Question: I am using jqplot for making pie chart.. In this i want to create a pie chart like following image..
It is Possible to do that?? using jqplot
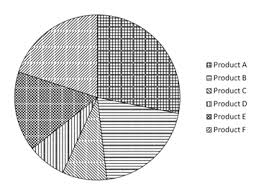
Answer: I couldn't find a solution for jqPlot, but used highcharts instead. You can check the <URL>
code:
'''
var chart = new Highcharts.Chart({
chart: {
renderTo: 'container'
},
title: {
text: 'Pattern fill plugin demo'
},
xAxis: {
categories: ['Jan', 'Feb', 'Mar', 'Apr', 'May', 'Jun', 'Jul', 'Aug', 'Sep', 'Oct', 'Nov', 'Dec']
},
yAxis: {
plotBands: [{
from: 100,
to: 200,
color: {
pattern: 'https://rawgithub.com/highslide-software/pattern-fill/master/graphics/pattern3.png',
width: 6,
height: 6
}
}]
},
series: [{
type: 'area',
data: [29.9, 71.5, 106.4, 129.2, 144.0, 176.0, 135.6, 148.5, 216.4, 194.1, 95.6, 54.4],
fillColor: {
pattern: 'https://rawgithub.com/highslide-software/pattern-fill/master/graphics/pattern1.png',
width: 6,
height: 6
}
}, {
type: 'column',
data: [148.5, 216.4, 194.1, 95.6, 54.4, 29.9, 71.5, 106.4, 129.2, 144.0, 176.0, 135.6],
color: {
pattern: 'https://rawgithub.com/highslide-software/pattern-fill/master/graphics/pattern2.png',
width: 6,
height: 6,
// VML only:
color1: 'red',
color2: 'yellow'
}
}]
});
'''